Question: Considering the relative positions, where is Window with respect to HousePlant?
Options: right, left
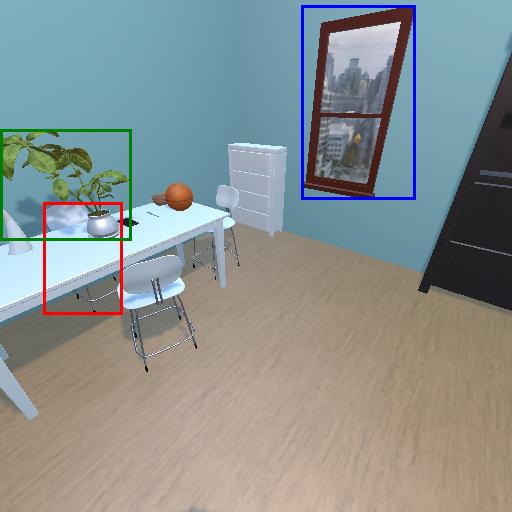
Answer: right